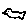
Label: bird